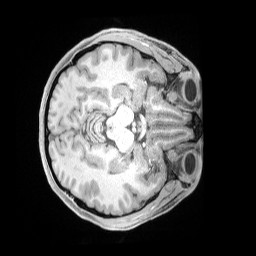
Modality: T1w
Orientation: axial
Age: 33
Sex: female
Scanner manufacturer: siemens
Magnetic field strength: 3 T
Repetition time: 2 s
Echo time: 0.00211 s